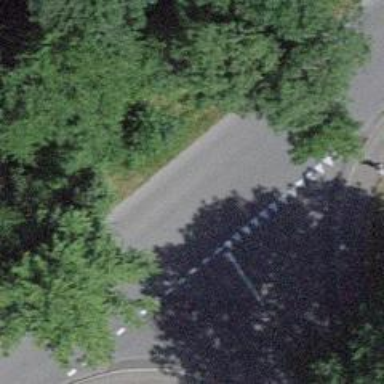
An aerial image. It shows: Road with "give way" sign.